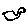
Label: bird